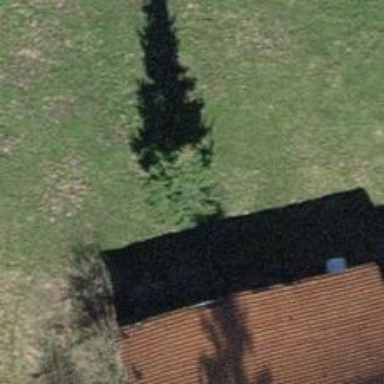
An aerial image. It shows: Urban area featuring tree as natural element.